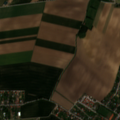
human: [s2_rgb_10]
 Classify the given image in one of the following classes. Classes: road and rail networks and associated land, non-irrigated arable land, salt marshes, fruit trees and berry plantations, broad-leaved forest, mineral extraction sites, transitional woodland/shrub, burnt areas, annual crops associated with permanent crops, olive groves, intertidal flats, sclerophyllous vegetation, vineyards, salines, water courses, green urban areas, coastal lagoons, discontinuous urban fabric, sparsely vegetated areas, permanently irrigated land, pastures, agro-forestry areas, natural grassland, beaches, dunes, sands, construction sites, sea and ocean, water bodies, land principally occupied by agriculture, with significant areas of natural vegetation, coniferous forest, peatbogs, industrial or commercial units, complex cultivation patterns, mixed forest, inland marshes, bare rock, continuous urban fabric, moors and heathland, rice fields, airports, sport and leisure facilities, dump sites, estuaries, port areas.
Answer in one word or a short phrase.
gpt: discontinuous urban fabric, non-irrigated arable land, complex cultivation patterns